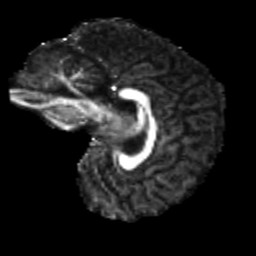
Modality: FA
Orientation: sagittal
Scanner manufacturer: siemens
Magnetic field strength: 3 T
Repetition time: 4 s
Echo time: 0.0594 s